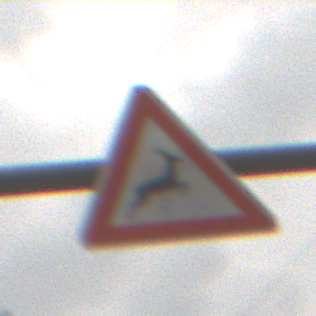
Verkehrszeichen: WildwechselLinks
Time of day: MorningAfternoon
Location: Outdoor (Nature)
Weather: Overcast
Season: NotSpecified
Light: Natural